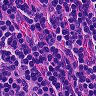
Metastatic tissue present: no